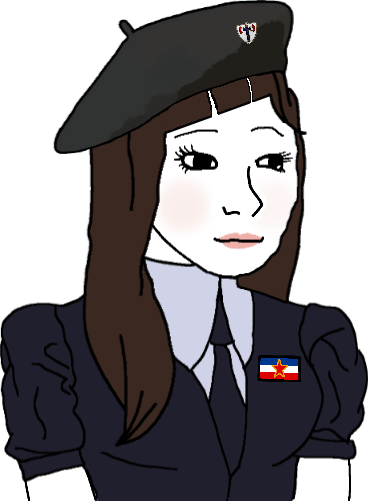
Label: 5_Trad_Wife